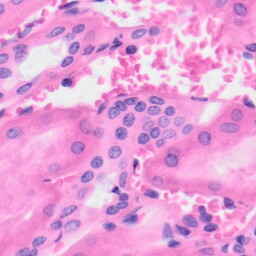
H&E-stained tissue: Kidney